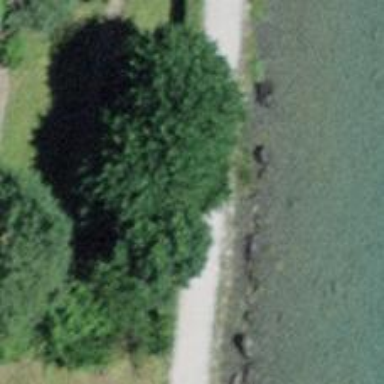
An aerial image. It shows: Bench for seating.